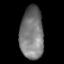
Tissue: lung
Cell type: Others
Senescence score: 0.2125
Nuclear area (px): 1207
Mean DAPI intensity: 120.017